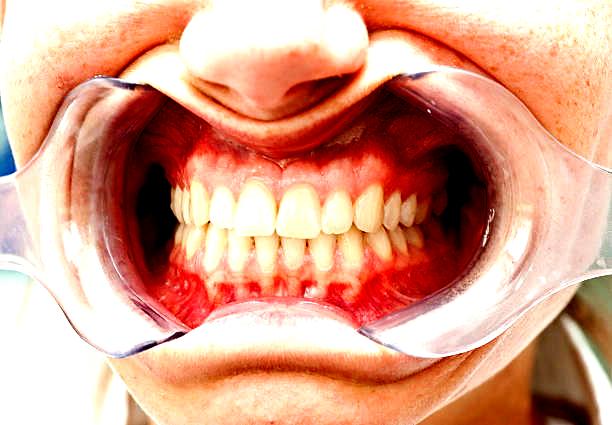
Condition: Gingivitis